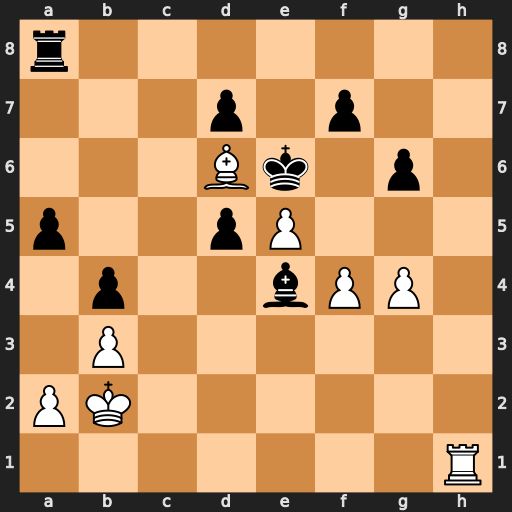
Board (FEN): r7/3p1p2/3Bk1p1/p2pP3/1p2bPP1/1P6/PK6/7R
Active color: w
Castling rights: -
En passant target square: -
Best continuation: f5+ Bxf5 gxf5+